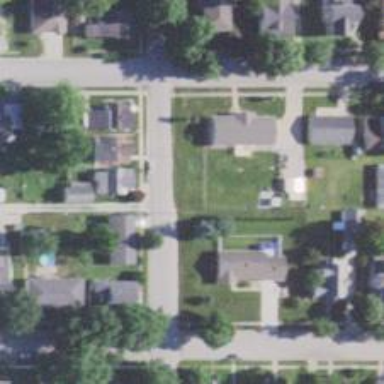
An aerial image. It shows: Alleyway designated as service road.